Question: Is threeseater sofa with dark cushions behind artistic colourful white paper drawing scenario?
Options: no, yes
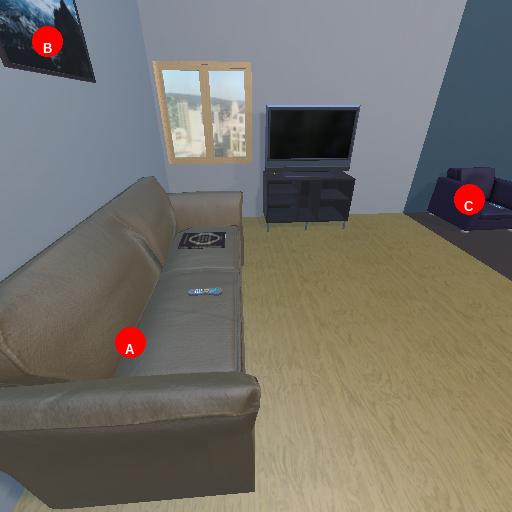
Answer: no